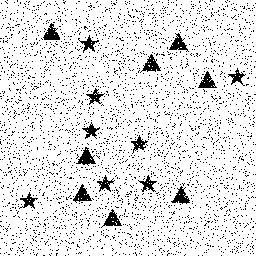
Squares: 0
Triangles: 8
Stars: 8
Total shapes: 16